Aerial crown-view tile of a tropical tree (Barro Colorado Island, Panama), acquired 20241112:
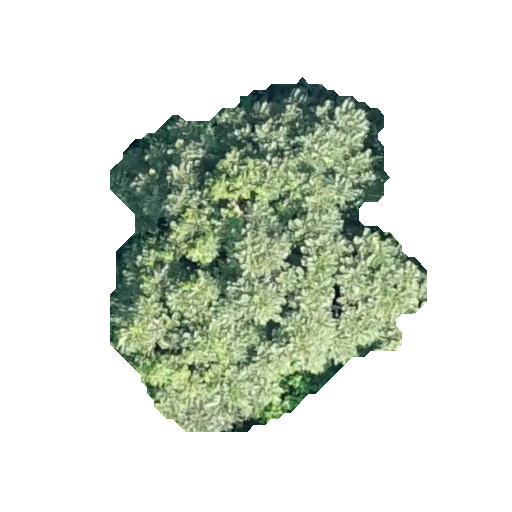
Species: Jacaranda copaia
GBIF accepted scientific name: Jacaranda copaia
Crown area: 123.567 m²